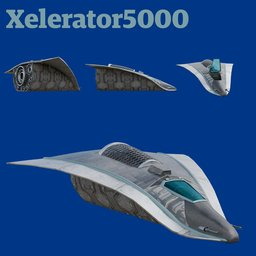
Label: mechanical